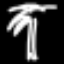
Label: palm tree